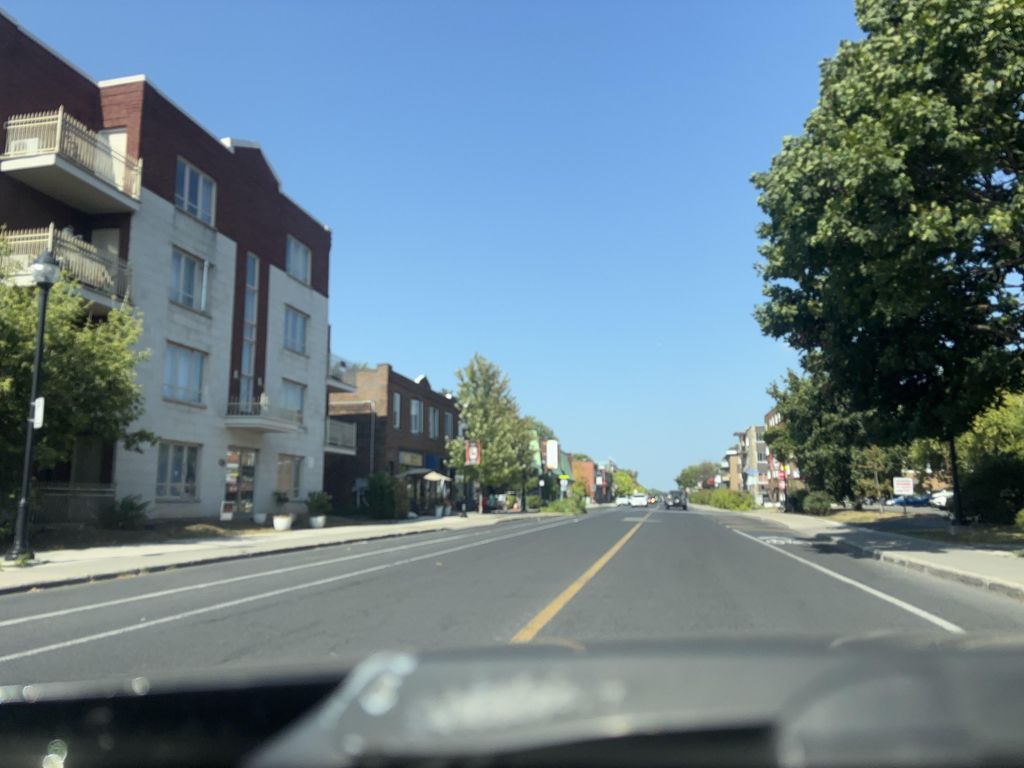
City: montreal